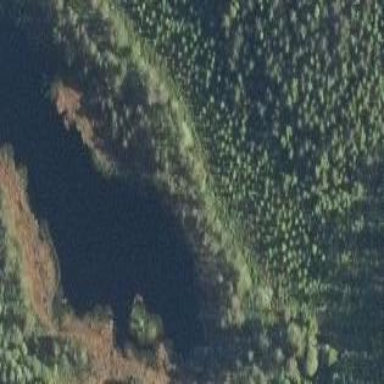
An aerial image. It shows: Pond surrounded by natural water.